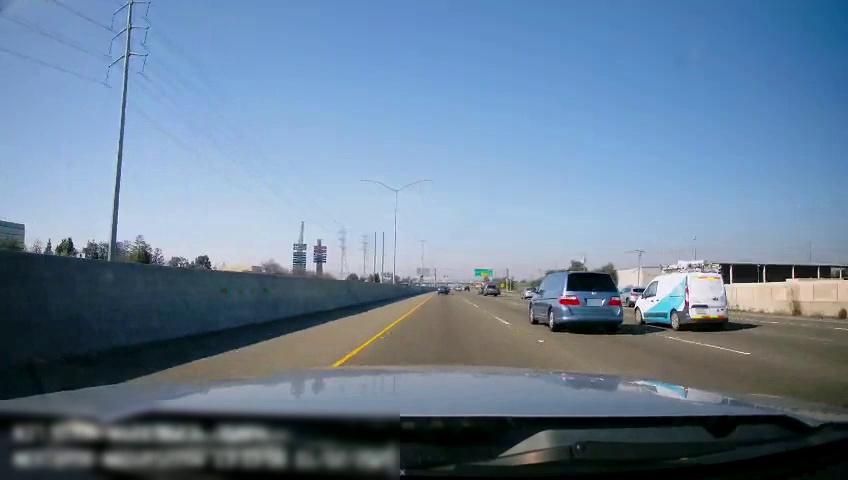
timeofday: Day
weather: Sunny
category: Drivable Space
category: Vehicles | Truck
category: Vehicles | SUV
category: Vehicles | Car
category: Vehicles | SUV
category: Vehicles | Car
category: Vehicles | Car
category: Lanes | Current Lane
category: Lanes | Current Lane
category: Lanes | Alternate Lane
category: Lanes | Alternate Lane
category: Lanes | Alternate Lane
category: Traffic | Signs